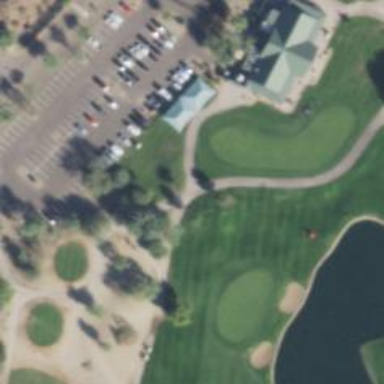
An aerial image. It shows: Path for both roads and golfers.